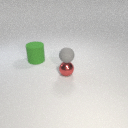
small gray rubber sphere above small red metal sphere